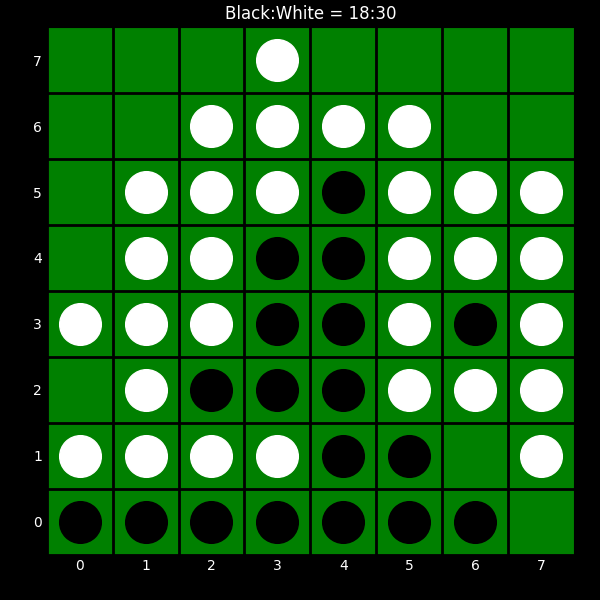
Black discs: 18
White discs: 30